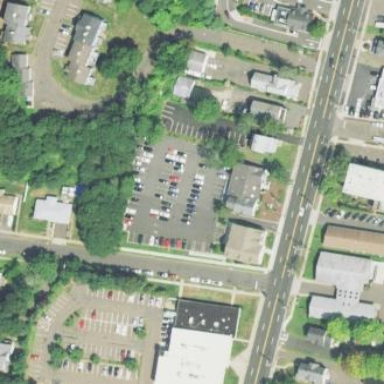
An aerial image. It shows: Parking area.